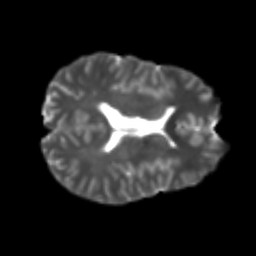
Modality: T2w
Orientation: axial
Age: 24
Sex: male
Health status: healthy
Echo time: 0.074 s